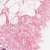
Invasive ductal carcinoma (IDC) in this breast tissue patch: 0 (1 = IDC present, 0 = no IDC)